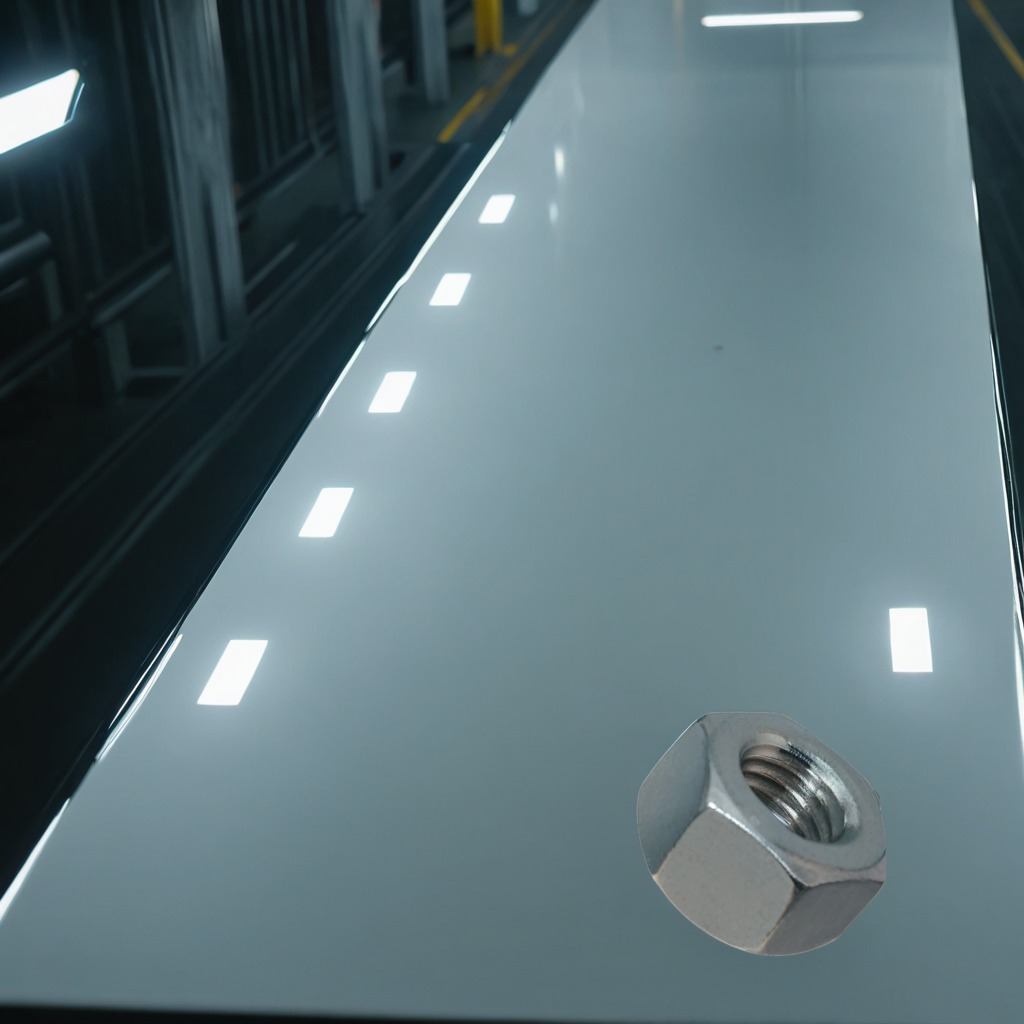
A metal nut is lying on the table in the ship maintenance bay.